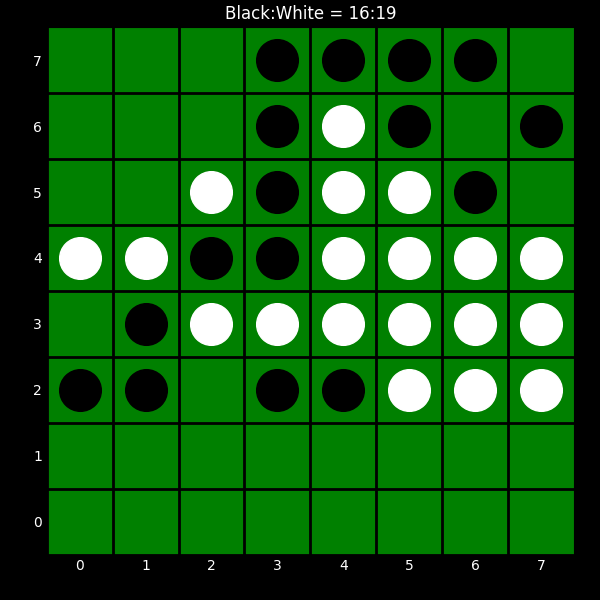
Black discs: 16
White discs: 19